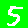
Digit: 5